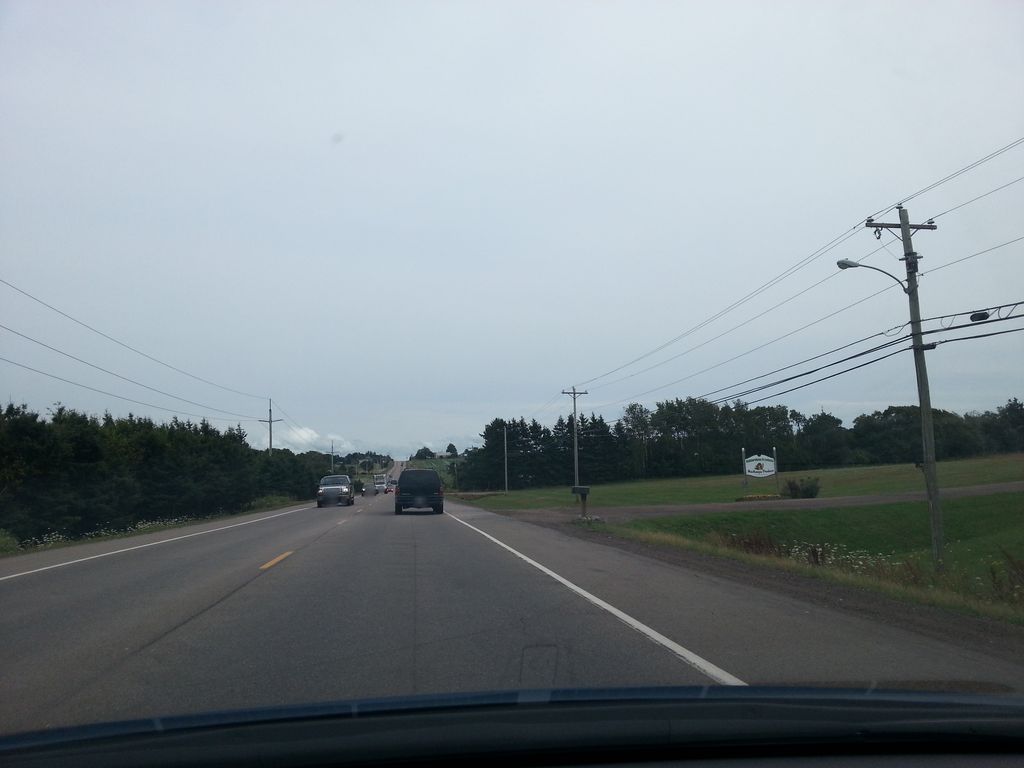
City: charlottetown